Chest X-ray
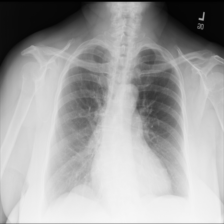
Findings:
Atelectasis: negative
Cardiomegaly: negative
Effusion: negative
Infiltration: negative
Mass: negative
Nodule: negative
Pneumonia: negative
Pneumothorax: negative
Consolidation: negative
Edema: negative
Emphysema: negative
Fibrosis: negative
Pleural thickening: negative
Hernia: negative